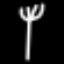
Label: fork